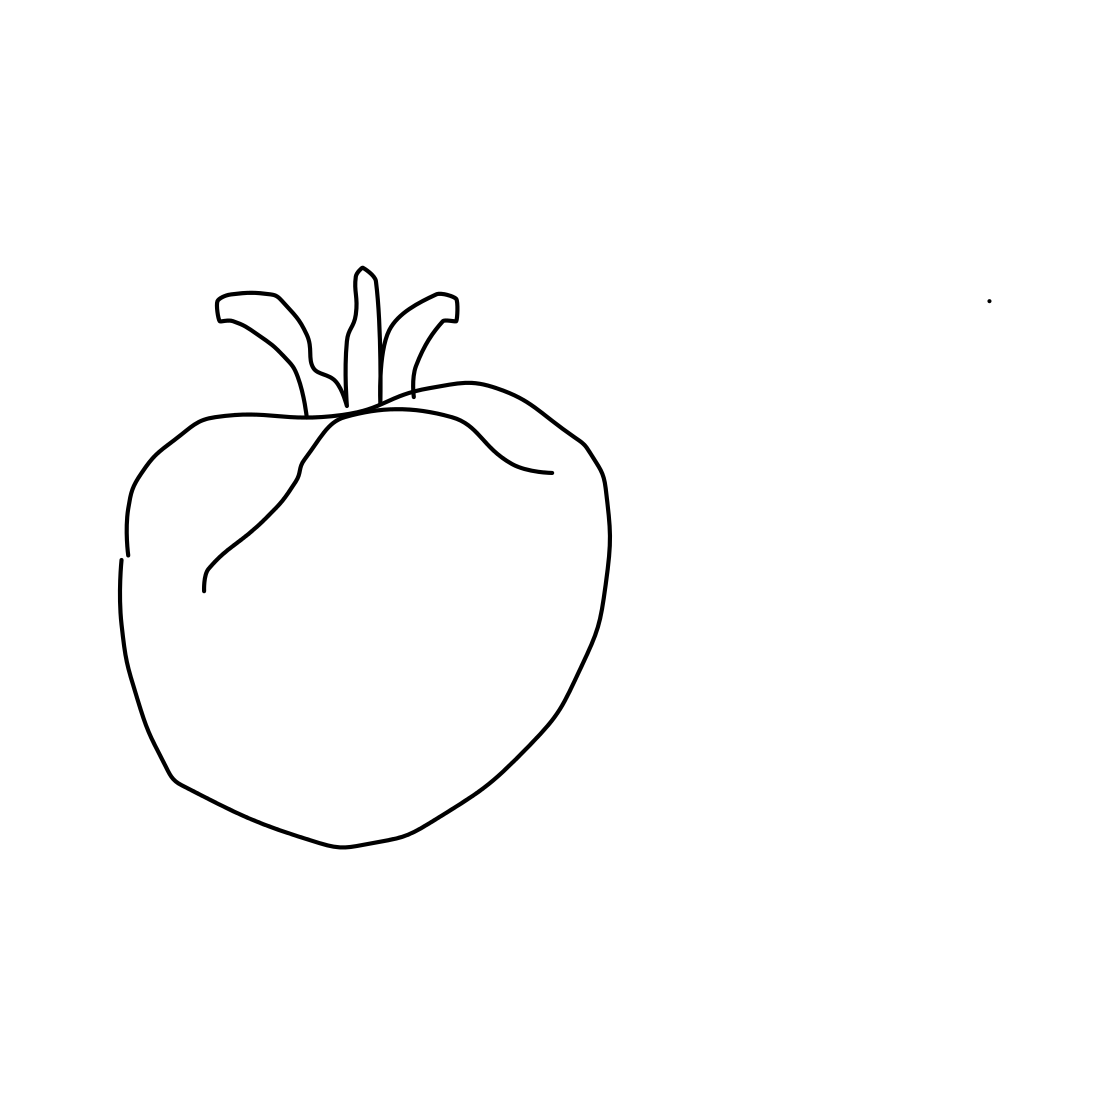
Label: tomato